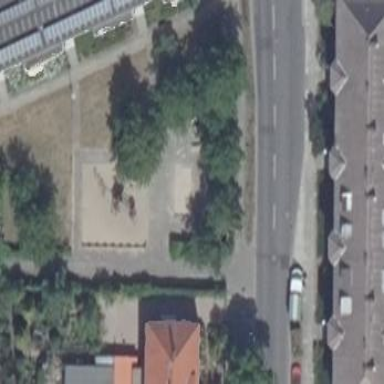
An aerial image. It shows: Playground area for leisure activities on the land.